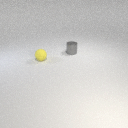
small yellow rubber sphere to the left of small gray metal cylinder